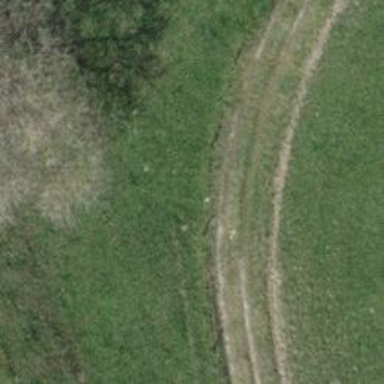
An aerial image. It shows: Grass track with grade4 surface.